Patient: sex M, age 60
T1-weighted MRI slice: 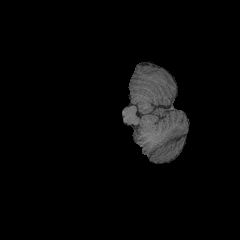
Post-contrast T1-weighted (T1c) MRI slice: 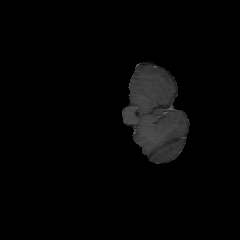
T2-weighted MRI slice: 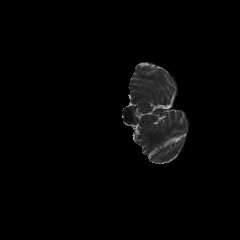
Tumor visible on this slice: no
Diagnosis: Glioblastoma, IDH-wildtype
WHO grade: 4